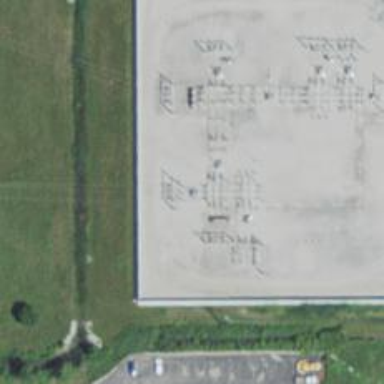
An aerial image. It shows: Switch used for power control.